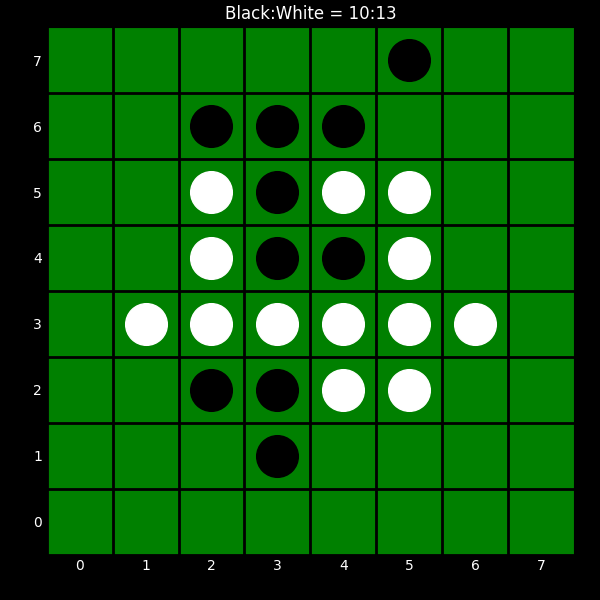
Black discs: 10
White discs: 13